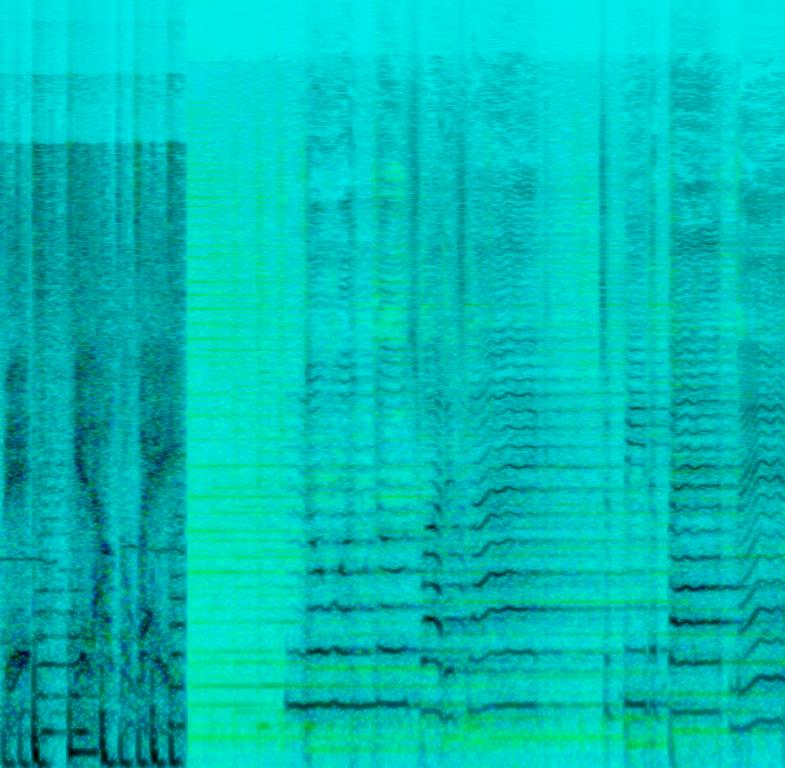
The low quality recording features a compilation that, in the first half, contains muffled hip hop song and in the second half sad, soft rock song. The rock song contains an arpeggiated acoustic guitar melody located in the right channel of the stereo image - which makes it unbalanced, and reverberant soft male vocal singing over it. It sounds emotional.